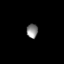
Tissue: lung
Cell type: Epithelial cells
Senescence score: 0.5444
Nuclear area (px): 157
Mean DAPI intensity: 133.828